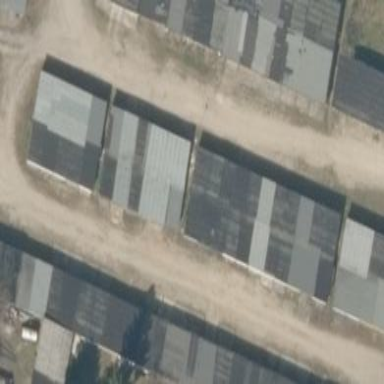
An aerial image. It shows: Group of garages.